Aerial crown-view tile of a tropical tree (Barro Colorado Island, Panama), acquired 20250715:
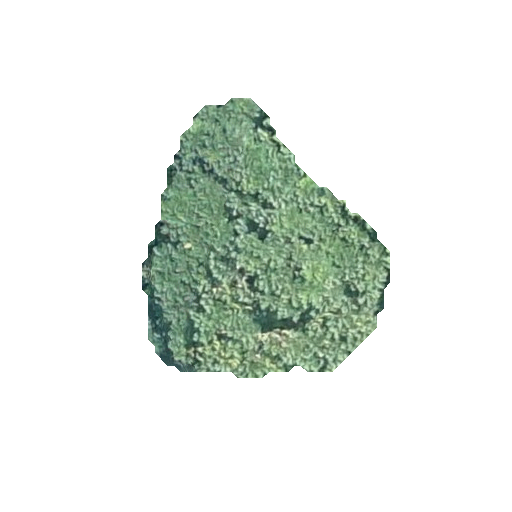
Species: Jacaranda copaia
GBIF accepted scientific name: Jacaranda copaia
Crown area: 71.537 m²